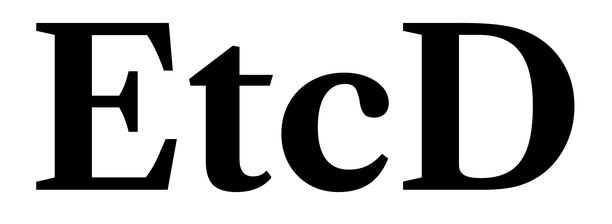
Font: LibreCaslonText_Bold